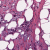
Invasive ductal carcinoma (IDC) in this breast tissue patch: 1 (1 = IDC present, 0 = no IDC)